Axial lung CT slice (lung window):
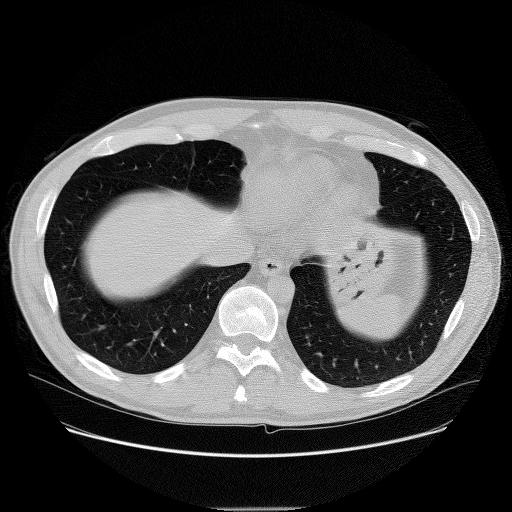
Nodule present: no